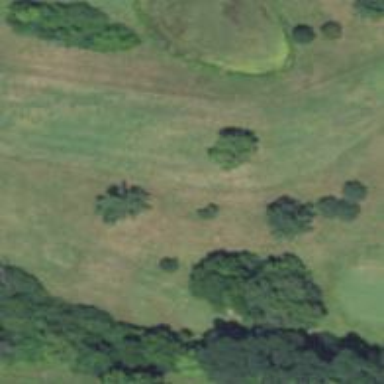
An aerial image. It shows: Golf hole.